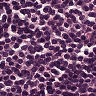
Metastatic tissue present: no